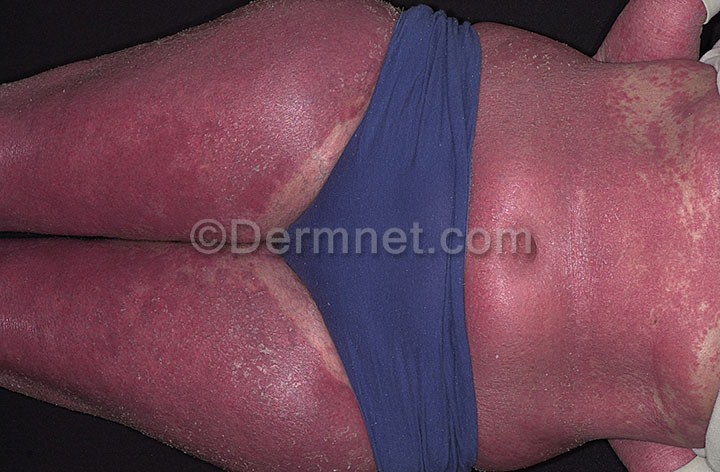
Disease: Psoriasis pictures Lichen Planus and related diseases